Interaction volume radius: 5 \u00c5
Interaction volume height: 10 \u00c5
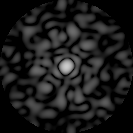
Disorder parameter: 0.8631